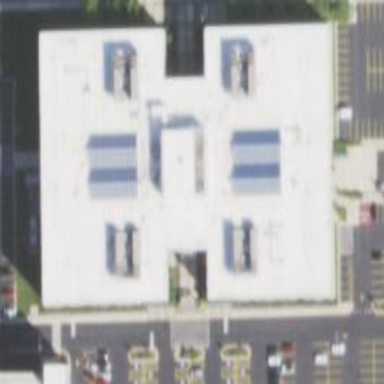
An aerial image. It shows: Commercial building.